【题型】解答题　【知识点】解析几何　【难度】hard
已知椭圆 \( C: \frac{x^2}{a^2} + y^2 = 1 \ (a > 1) \) 的离心率为 \( \frac{\sqrt{3}}{2} \).

\vspace{0.5em}
(1) 求椭圆 \( C \) 的方程；

\vspace{0.5em}
(2) 若直线 \( l: y = kx - 2 \) 与椭圆 \( C \) 交于两个不同点 \( D \)、\( E \)，以线段 \( DE \) 为直径的圆经过原点，求实数 \( k \) 的值；

\vspace{0.5em}
(3) 设 \( A \)、\( B \) 为椭圆 \( C \) 的左、右顶点，\( H \) 为椭圆 \( C \) 上除 \( A \)、\( B \) 外任意一点，线段 \( BH \) 的垂直平分线分别交直线 \( BH \) 和直线 \( AH \) 于点 \( P \) 和点 \( Q \)，分别过点 \( P \) 和 \( Q \) 作 \( x \) 轴的垂线，垂足分别为 \( M \) 和 \( N \)，求证：线段 \( MN \) 的长为定值.
【解答】
\textbf{【答案】}
(1) \( \frac{x^2}{4} + y^2 = 1 \)

\vspace{0.5em}
(2) \( k = \pm 2 \)

\vspace{0.5em}
(3) 证明见解析

\vspace{1em}
\textbf{【知识点】} 根据 \( a \)、\( b \)、\( c \) 求椭圆标准方程、椭圆中的定值问题、根据韦达定理求参数、椭圆中向量点乘问题

\vspace{1em}
\textbf{【分析】}
(1) 根据椭圆的离心率公式可得出关于 \( a \) 的等式，解出 \( a \) 的值，即可得出椭圆 \( C \) 的方程；

\vspace{0.5em}
(2) 设点 \( D(x_1,y_1) \)、\( E(x_2,y_2) \)，将直线 \( l \) 的方程与椭圆 \( C \) 的方程联立，列出韦达定理，由题意可得出 \( \overrightarrow{OD} \cdot \overrightarrow{OE} = 0 \)，利用平面向量数量积的坐标运算以及 \( \Delta > 0 \) 可求得 \( k \) 的值；

\vspace{0.5em}
(3) 计算出 \( k_{BH}k_{AH} = -\frac{1}{4} \)，设直线 \( BH \) 的方程为 \( x = my + 2 \ (m \neq 0) \)，则直线 \( AH \) 的方程为 \( x = -\frac{4}{m}y - 2 \)，求出点 \( H \) 的坐标，可求点线段 \( BH \) 的中点的坐标，可求得直线 \( PQ \) 的方程，联立直线 \( AH \)、\( PQ \) 的方程，可求得点 \( Q \) 的横坐标，由此可求得 \( |MN| \) 的值.

\vspace{1em}
\textbf{【详解】}
(1) 解：因为 \( a^2 = b^2 + c^2 \)，\( e = \frac{\sqrt{3}}{2} \)，所以 \( e^2 = \frac{c^2}{a^2} = \frac{a^2 - 1}{a^2} = \frac{3}{4} \)，解得 \( a = 2 \)，\( c = \sqrt{3} \)，

所以椭圆 \( C \) 的方程为 \( \frac{x^2}{4} + y^2 = 1 \).

\vspace{0.5em}
(2) 解：设 \( D(x_1,y_1) \)、\( E(x_2,y_2) \)，

联立方程组
\[
\begin{cases}
y = kx - 2 \\
\frac{x^2}{4} + y^2 = 1
\end{cases}
\]
可得 \( (4k^2 + 1)x^2 - 16kx + 12 = 0 \)，

\[
\Delta = 16^2k^2 - 4 \times 12 \times (4k^2 + 1) = 16(16k^2 - 12k^2 - 3) = 16(4k^2 - 3) > 0,
\]

则由韦达定理可得，\( x_1 + x_2 = \frac{16k}{4k^2 + 1} \)，\( x_1x_2 = \frac{12}{4k^2 + 1} \)，

则 \( y_1y_2 = (kx_1 - 2)(kx_2 - 2) = k^2x_1x_2 - 2k(x_1 + x_2) + 4 = \frac{4 - 4k^2}{4k^2 + 1} \)，

又以线段 \( DE \) 为直径的圆经过原点，所以 \( \overrightarrow{OD} \cdot \overrightarrow{OE} = 0 \)，

即 \( \overrightarrow{OD} \cdot \overrightarrow{OE} = x_1x_2 + y_1y_2 = \frac{16 - 4k^2}{4k^2 + 1} = 0 \)，解得 \( k = \pm 2 \)，满足 \( \Delta > 0 \)，

因此，\( k = \pm 2 \).

\vspace{0.5em}
(3) 证明：由题意 \( A(-2,0) \)、\( B(2,0) \)，

设 \( H(x_0,y_0) \)，\( -2 < x_0 < 2 \)，则 \( k_{BH} = \frac{y_0}{x_0 - 2} \)，\( k_{AH} = \frac{y_0}{x_0 + 2} \)，

所以，
\[
k_{BH}k_{AH} = \frac{y_0^2}{x_0^2 - 4} = \frac{1 - \frac{x_0^2}{4}}{x_0^2 - 4} = -\frac{1}{4},
\]

设直线 \( BH \) 的方程为 \( x = my + 2 \ (m \neq 0) \)，则直线 \( AH \) 的方程为 \( x = -\frac{4}{m}y - 2 \)，

联立
\[
\begin{cases}
x = my + 2 \\
x^2 + 4y^2 = 4
\end{cases}
\]
可得 \( (m^2 + 4)y^2 + 4my = 0 \)，

解得 \( y_0 = -\frac{4m}{m^2 + 4} \)，\( x_0 = my_0 + 2 = \frac{8 - 2m^2}{m^2 + 4} \)，即点 \( H\left( \frac{8 - 2m^2}{m^2 + 4}, -\frac{4m}{m^2 + 4} \right) \)，

由中点坐标公式可得 \( P\left( \frac{8}{m^2 + 4}, -\frac{2m}{m^2 + 4} \right) \)，

所以，直线 \( PQ \) 的方程为 \( y + \frac{2m}{m^2 + 4} = -m\left( x - \frac{8}{m^2 + 4} \right) \)，

联立直线 \( PQ \) 和 \( AH \) 的方程
\[
\begin{cases}
x = -\frac{4}{m}y - 2 \\
y + \frac{2m}{m^2 + 4} = -m\left( x - \frac{8}{m^2 + 4} \right)
\end{cases}
\]
可得 \( x_Q = \frac{2}{3} + \frac{8}{m^2 + 4} \)，

所以，\( |MN| = |x_Q - x_P| = \left| \frac{2}{3} + \frac{8}{m^2 + 4} - \frac{8}{m^2 + 4} \right| = \frac{2}{3} \)，所以线段 \( MN \) 的长为定值.

\vspace{1em}
\textbf{【点睛】} 方法点睛：求定值问题常见的方法有两种：

\vspace{0.5em}
(1) 从特殊入手，求出定值，再证明这个值与变量无关；

\vspace{0.5em}
(2) 直接推理、计算，并在计算推理的过程中消去变量，从而得到定值.
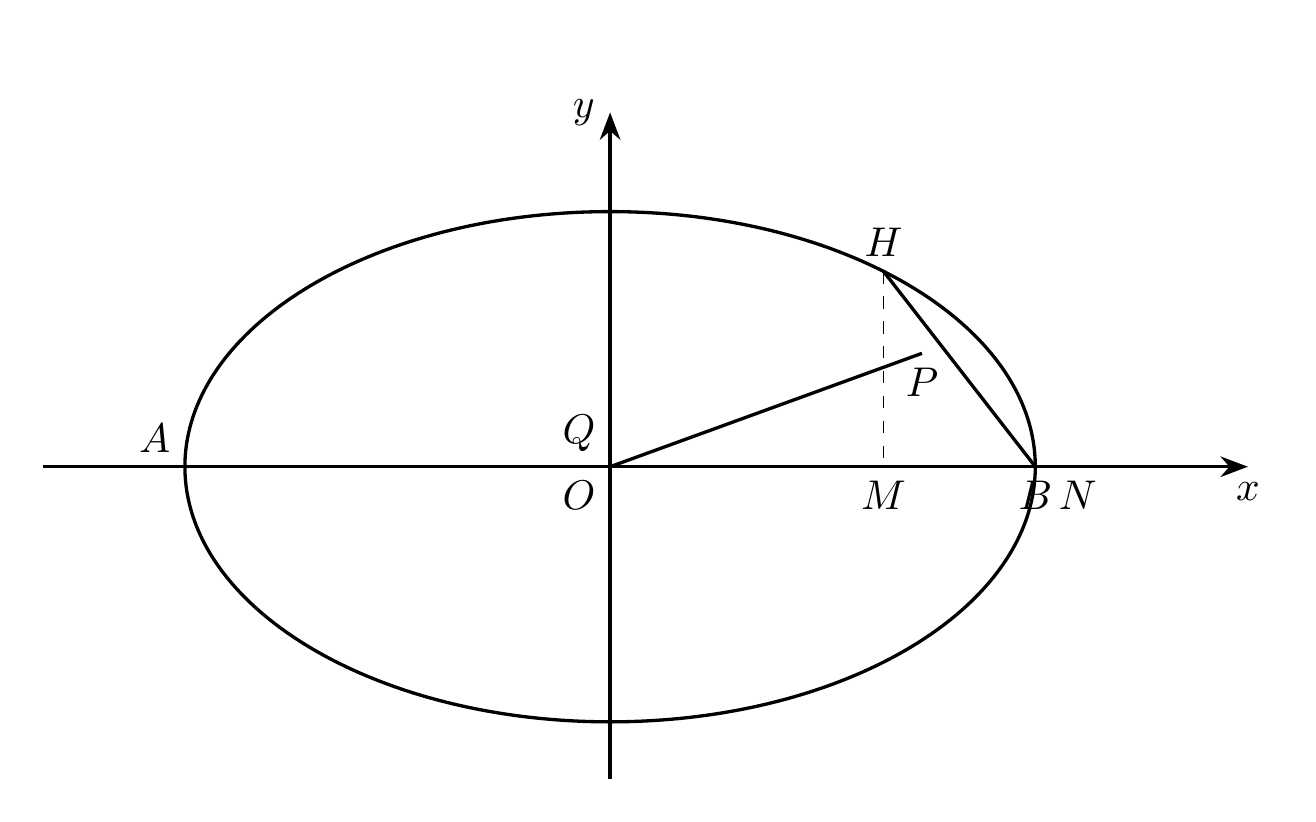